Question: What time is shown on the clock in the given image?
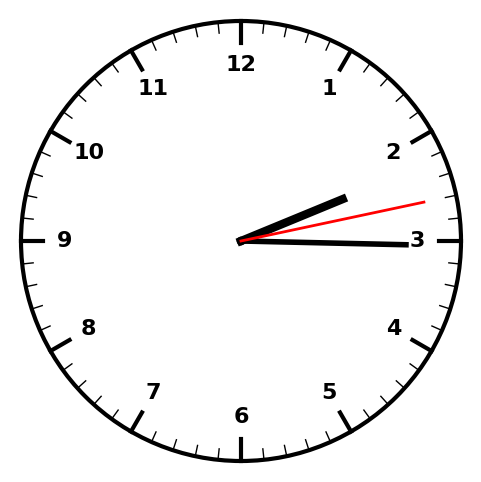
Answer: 02:15:13